Interaction volume radius: 5 \u00c5
Interaction volume height: 15 \u00c5
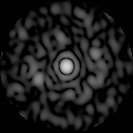
Disorder parameter: 0.8093